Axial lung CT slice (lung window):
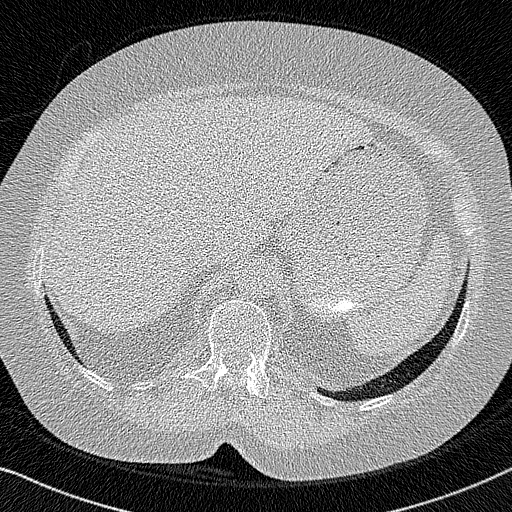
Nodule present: no